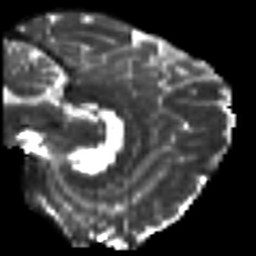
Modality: T2w
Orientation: sagittal
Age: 40
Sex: male
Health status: healthy
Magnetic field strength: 3 T
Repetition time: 8.4 s
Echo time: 0.0926 s